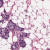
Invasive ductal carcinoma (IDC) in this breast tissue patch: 0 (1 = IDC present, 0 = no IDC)